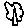
Label: tree